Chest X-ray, PA view. Patient: 49 years old, sex F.
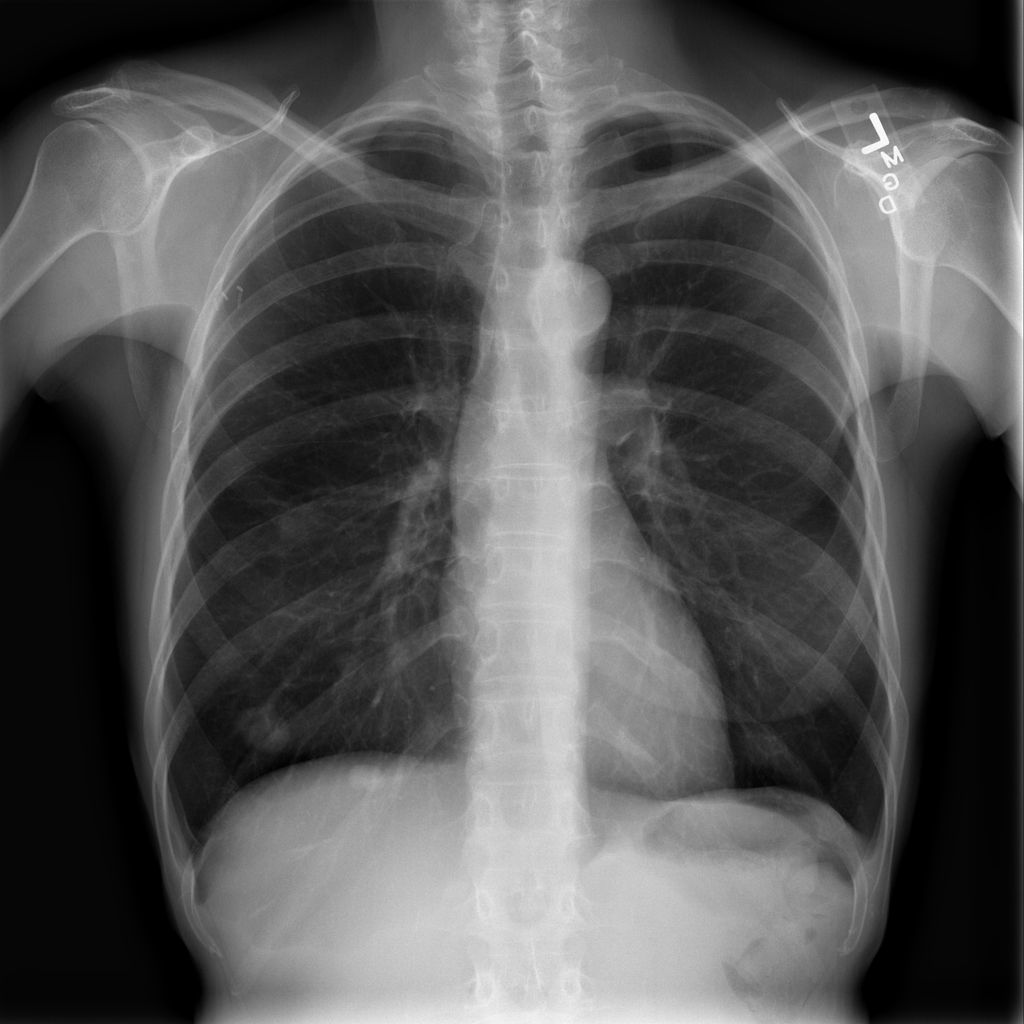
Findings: Nodule